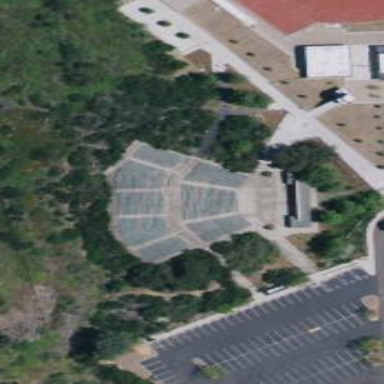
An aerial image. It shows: Theatre.